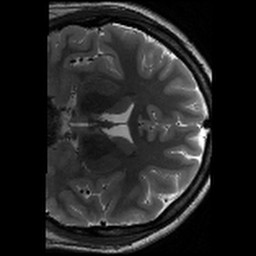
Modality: T2w
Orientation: coronal
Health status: healthy
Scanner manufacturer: siemens
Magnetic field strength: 3 T
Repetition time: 8.02 s
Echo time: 0.08 s